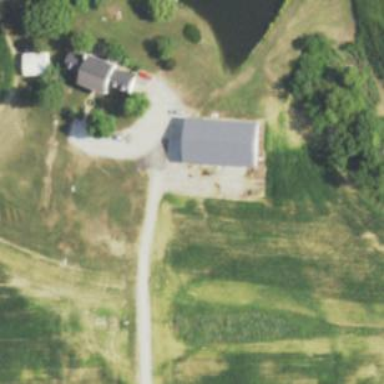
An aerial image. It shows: Driveway leading to service road.